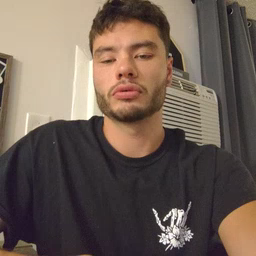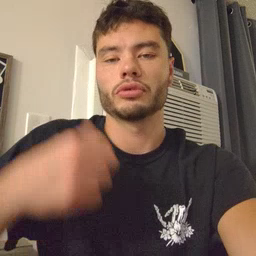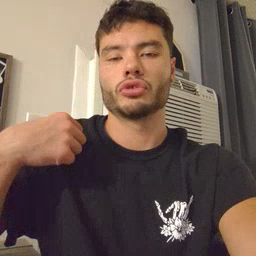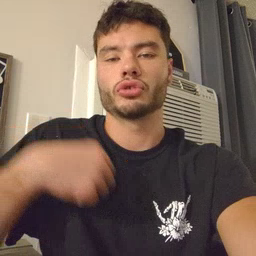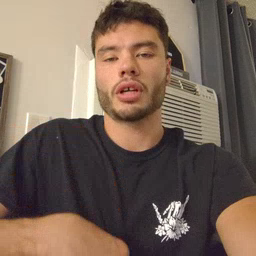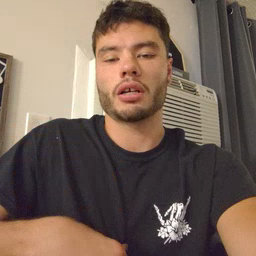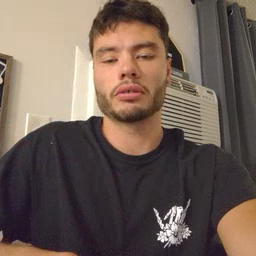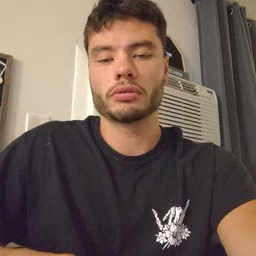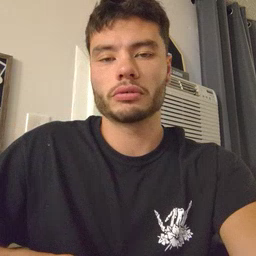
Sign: jacket